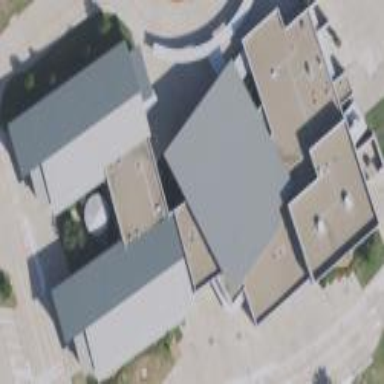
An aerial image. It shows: School building.